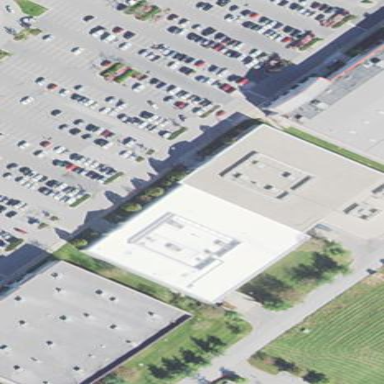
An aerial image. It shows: Building.